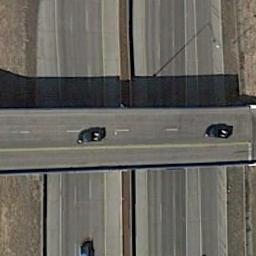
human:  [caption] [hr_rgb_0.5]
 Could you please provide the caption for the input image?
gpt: The cross-line overpass is over the road on the wasteland .

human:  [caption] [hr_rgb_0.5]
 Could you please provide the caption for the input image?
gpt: An overpass is above the road .

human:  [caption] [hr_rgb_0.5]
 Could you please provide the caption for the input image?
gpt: The overpass is next to the bare land with some cars .

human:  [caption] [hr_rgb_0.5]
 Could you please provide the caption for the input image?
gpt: A few cars are on the overpass .

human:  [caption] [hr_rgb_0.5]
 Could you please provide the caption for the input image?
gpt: There are bare land around the overpass .